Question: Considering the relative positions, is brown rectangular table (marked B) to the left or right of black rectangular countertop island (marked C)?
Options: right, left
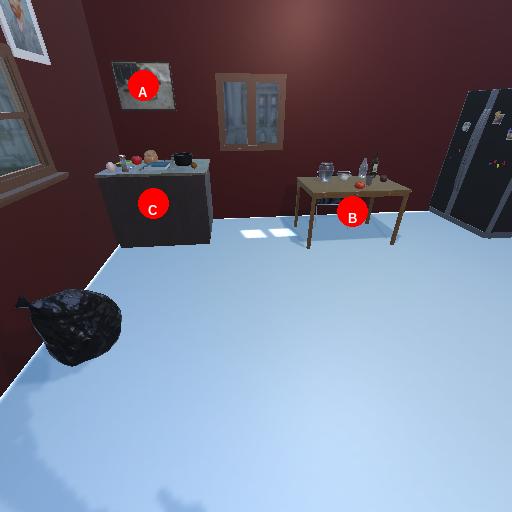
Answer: right